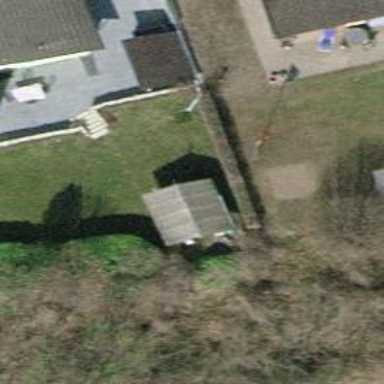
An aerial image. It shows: Hedge barrier.